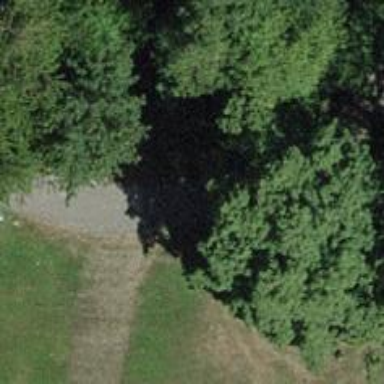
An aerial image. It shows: Paved footway.